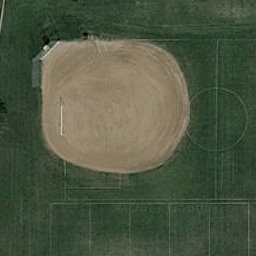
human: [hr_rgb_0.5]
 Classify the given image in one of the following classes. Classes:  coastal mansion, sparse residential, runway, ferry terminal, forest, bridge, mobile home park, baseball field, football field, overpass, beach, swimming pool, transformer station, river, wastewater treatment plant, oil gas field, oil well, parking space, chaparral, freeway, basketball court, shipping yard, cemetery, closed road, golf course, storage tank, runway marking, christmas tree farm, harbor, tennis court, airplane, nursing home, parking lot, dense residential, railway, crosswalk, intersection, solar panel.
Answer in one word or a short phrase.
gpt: baseball field